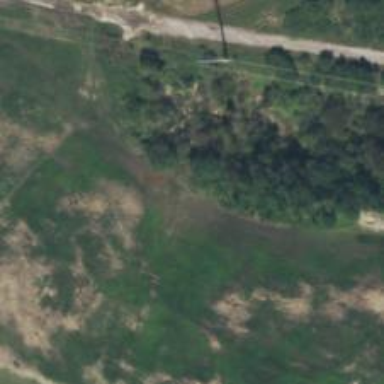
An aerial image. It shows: Disc golf hole.